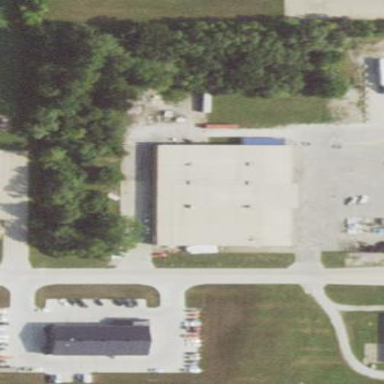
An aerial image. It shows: Agrarian shop located within building.